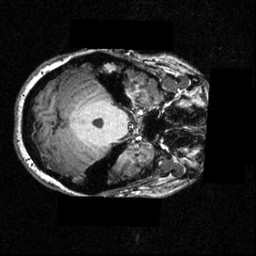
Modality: T1w
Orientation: axial
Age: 20
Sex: female
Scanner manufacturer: siemens
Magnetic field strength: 3.951 T
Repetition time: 1.5 s
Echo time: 0.00335 s